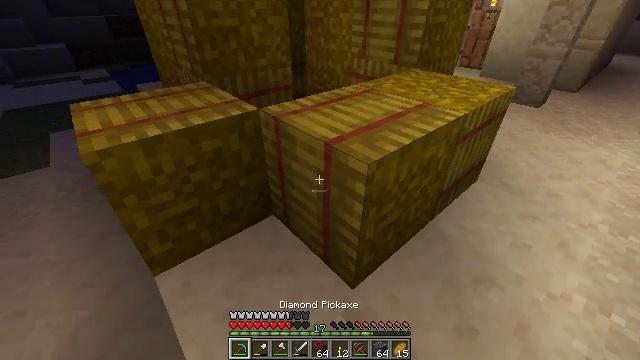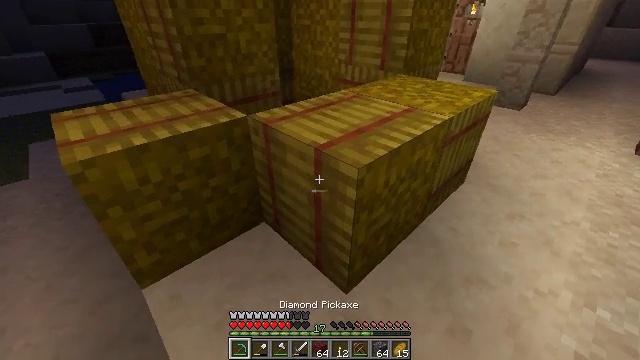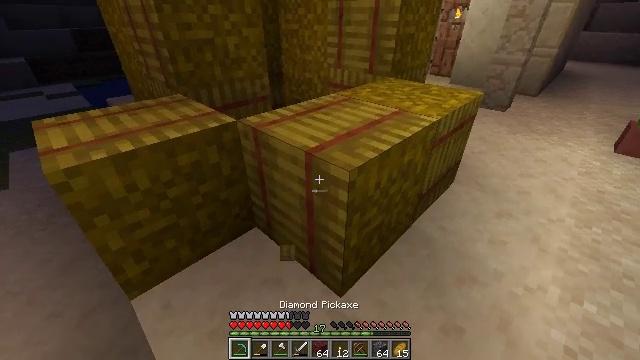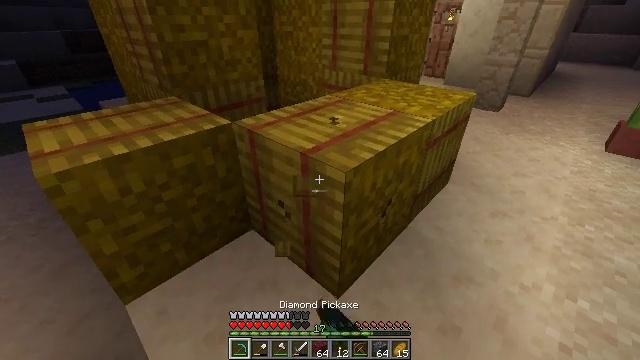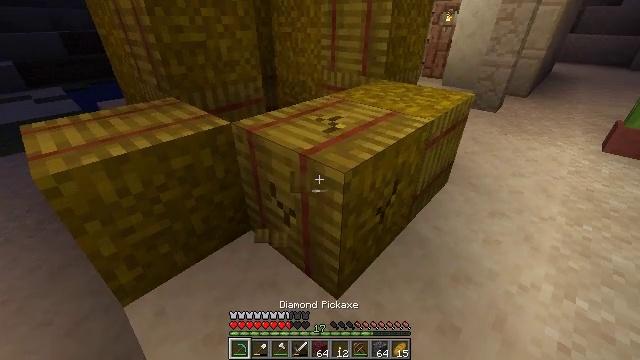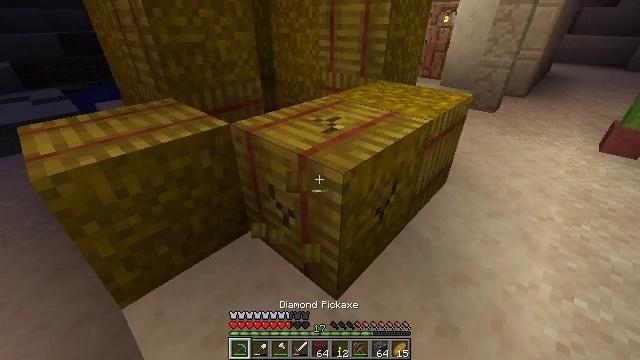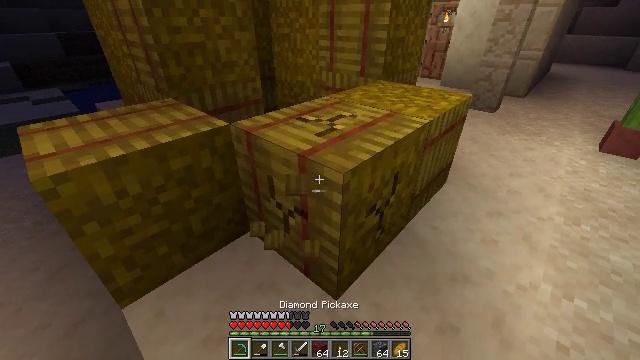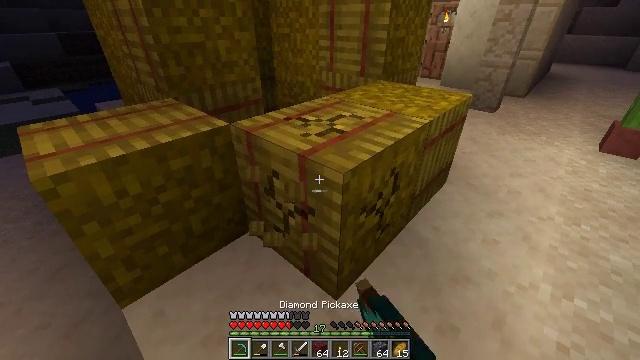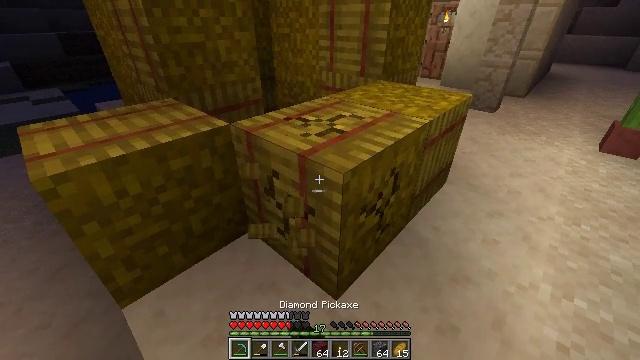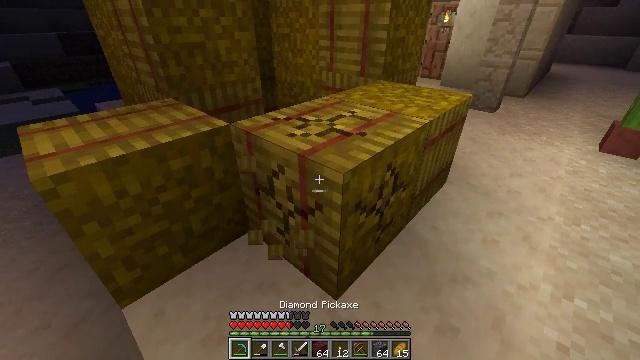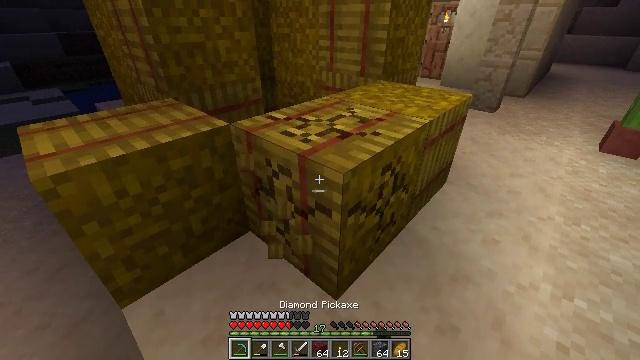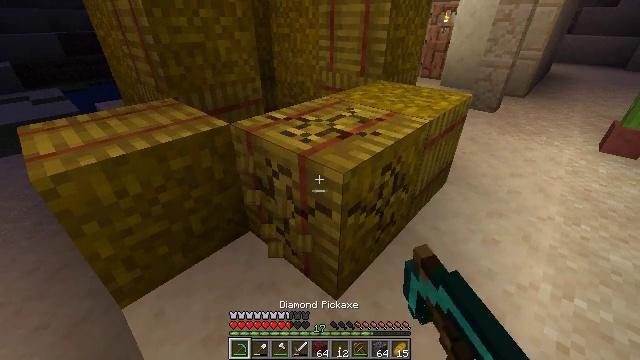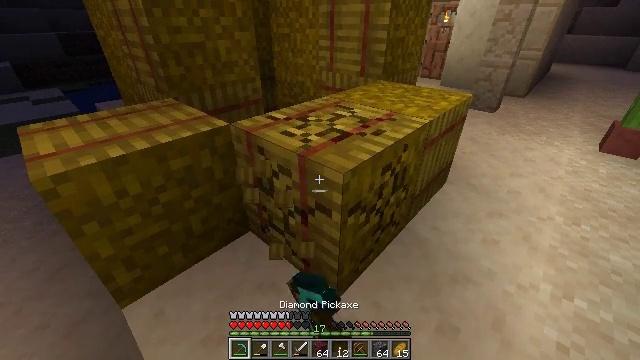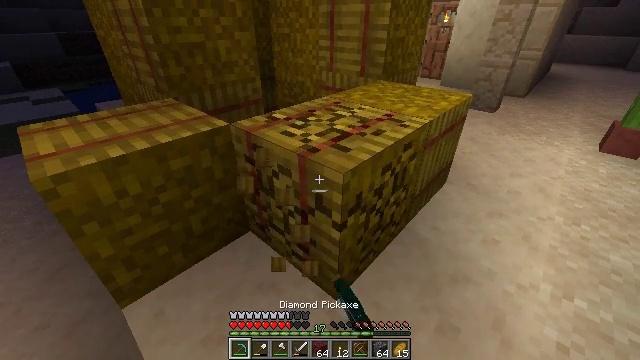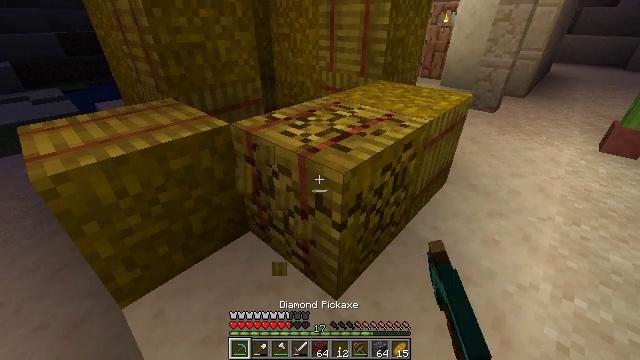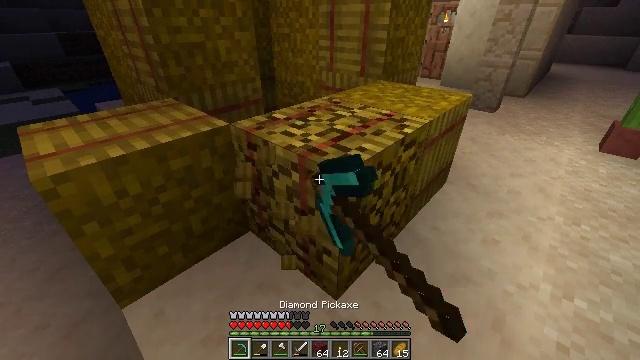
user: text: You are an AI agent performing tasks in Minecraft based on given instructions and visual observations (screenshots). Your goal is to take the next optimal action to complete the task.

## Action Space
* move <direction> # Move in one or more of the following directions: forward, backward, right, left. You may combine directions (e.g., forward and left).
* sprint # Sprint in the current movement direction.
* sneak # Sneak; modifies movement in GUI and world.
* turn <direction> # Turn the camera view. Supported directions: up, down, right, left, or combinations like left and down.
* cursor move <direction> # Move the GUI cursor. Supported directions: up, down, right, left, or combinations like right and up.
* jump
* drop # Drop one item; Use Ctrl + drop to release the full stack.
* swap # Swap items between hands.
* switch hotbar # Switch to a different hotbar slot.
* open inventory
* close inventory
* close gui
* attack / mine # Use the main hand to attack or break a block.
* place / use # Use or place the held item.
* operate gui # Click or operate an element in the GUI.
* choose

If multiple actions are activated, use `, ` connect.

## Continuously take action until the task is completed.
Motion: motion action
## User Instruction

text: Collect a hay block for crafting.
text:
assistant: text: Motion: turn right and up
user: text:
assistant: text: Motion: turn right, attack / mine
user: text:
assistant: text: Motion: turn right, attack / mine
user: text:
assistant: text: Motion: attack / mine
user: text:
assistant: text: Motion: attack / mine
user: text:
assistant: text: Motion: attack / mine
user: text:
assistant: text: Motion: attack / mine
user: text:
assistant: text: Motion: attack / mine
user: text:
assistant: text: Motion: attack / mine
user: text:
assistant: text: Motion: attack / mine
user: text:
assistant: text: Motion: attack / mine
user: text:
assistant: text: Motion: attack / mine
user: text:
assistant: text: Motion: attack / mine
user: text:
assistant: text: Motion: attack / mine
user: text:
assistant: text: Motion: attack / mine
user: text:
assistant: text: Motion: attack / mine
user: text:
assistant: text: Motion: attack / mine
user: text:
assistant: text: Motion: attack / mine
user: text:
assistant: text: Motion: attack / mine
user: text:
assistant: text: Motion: attack / mine
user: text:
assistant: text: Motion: attack / mine